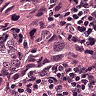
Metastatic tissue present: yes